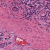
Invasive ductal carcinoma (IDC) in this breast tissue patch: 1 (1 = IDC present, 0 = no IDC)